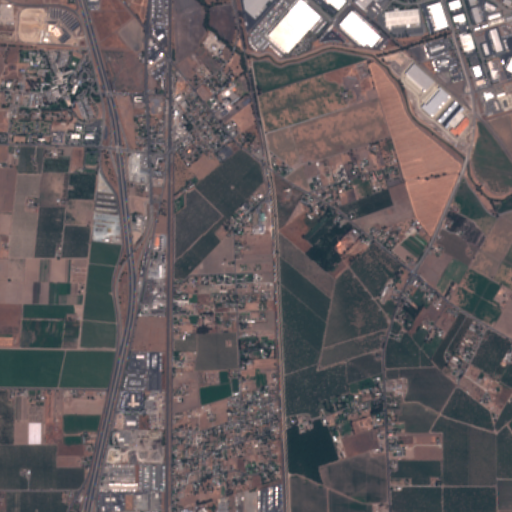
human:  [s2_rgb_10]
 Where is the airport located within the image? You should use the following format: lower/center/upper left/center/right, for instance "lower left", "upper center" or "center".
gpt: The airport is located in the upper right of the image.
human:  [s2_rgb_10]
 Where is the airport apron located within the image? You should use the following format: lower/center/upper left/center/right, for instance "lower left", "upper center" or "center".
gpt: The airport apron is located in the upper right of the image.
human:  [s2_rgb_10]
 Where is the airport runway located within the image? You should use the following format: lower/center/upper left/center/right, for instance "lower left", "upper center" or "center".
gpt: The airport runway is located in the upper right of the image.
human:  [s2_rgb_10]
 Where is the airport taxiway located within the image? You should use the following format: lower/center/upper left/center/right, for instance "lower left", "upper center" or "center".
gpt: The airport taxiway is located in the upper right of the image.
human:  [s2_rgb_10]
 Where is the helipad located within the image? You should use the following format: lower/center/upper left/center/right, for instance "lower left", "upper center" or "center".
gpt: The helipad is located in the upper left of the image.
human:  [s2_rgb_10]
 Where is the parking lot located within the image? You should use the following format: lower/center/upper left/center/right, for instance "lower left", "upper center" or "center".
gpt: The parking lot is located in the upper left of the image.
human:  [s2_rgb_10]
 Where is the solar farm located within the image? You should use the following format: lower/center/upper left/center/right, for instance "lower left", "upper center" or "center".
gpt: The solar farm is located in the upper center of the image.
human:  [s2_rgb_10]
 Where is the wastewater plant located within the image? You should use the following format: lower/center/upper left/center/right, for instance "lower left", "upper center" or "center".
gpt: The wastewater plant is located in the upper right of the image.
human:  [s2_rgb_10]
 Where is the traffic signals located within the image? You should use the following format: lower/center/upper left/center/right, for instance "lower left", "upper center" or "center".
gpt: The traffic signals is located in the upper left of the image.
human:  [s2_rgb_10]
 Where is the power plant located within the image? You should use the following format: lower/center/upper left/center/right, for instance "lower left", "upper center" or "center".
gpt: There is no power plant in the image.